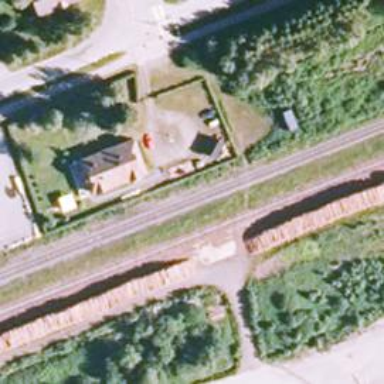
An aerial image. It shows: Railway yard.